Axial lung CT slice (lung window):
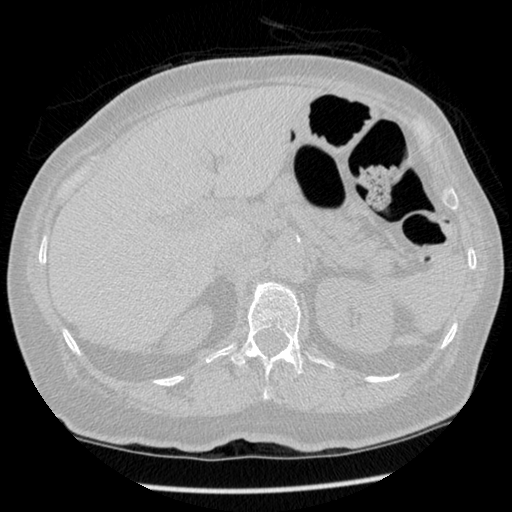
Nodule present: no